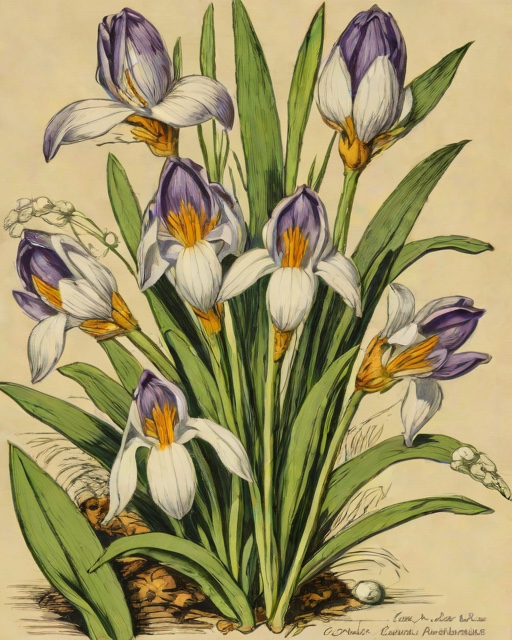
Category: Spring